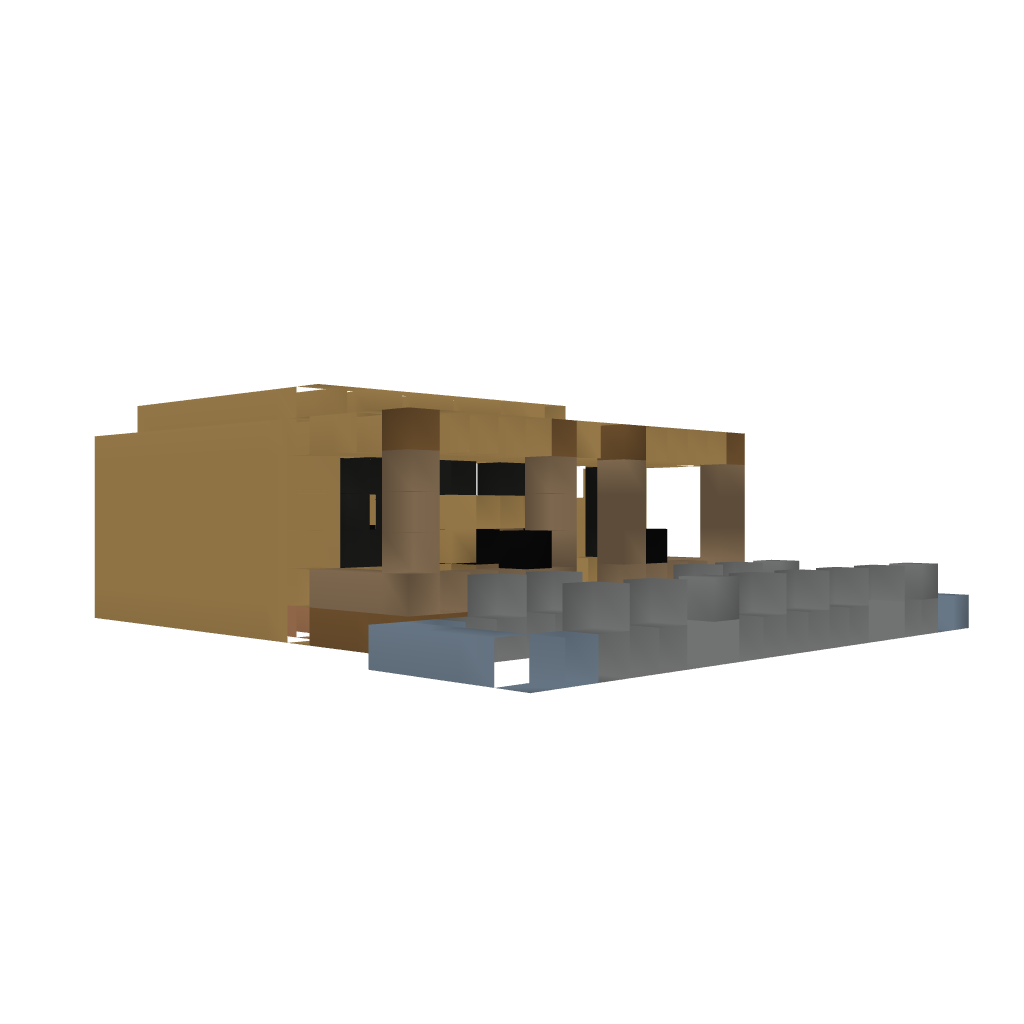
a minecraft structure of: Zombie Survival House